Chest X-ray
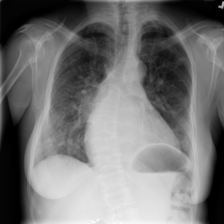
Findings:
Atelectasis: negative
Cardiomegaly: positive
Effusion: negative
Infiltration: negative
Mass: negative
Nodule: negative
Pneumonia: negative
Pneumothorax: negative
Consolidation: negative
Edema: negative
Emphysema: negative
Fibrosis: negative
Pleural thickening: negative
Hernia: negative